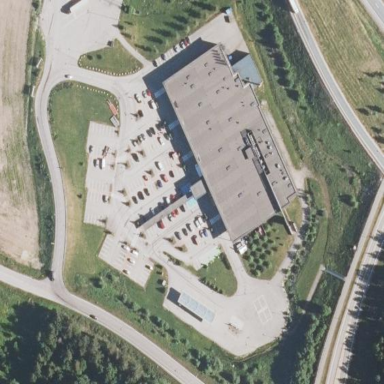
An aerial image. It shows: Retail building that also serves as fuel station.